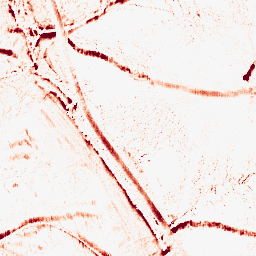
Category: morphological
Decomposition family: morphological_ellipse
Decomposition parameters: operation: opening
width: 10
height: 5
Upsampling method: bspline
Upsampling parameters: scale: 8
Upsampling scale: 8